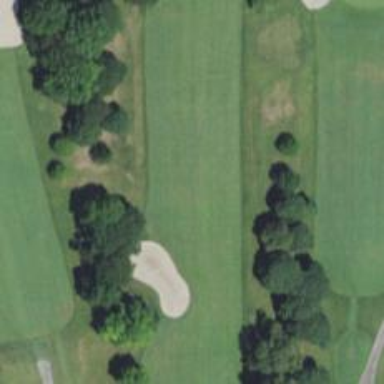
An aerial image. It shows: Golf hole.